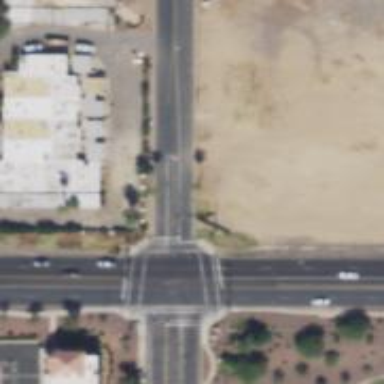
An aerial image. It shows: Solid stop line on the road.